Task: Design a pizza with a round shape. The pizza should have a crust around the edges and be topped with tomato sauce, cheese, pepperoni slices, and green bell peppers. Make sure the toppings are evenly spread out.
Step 318:
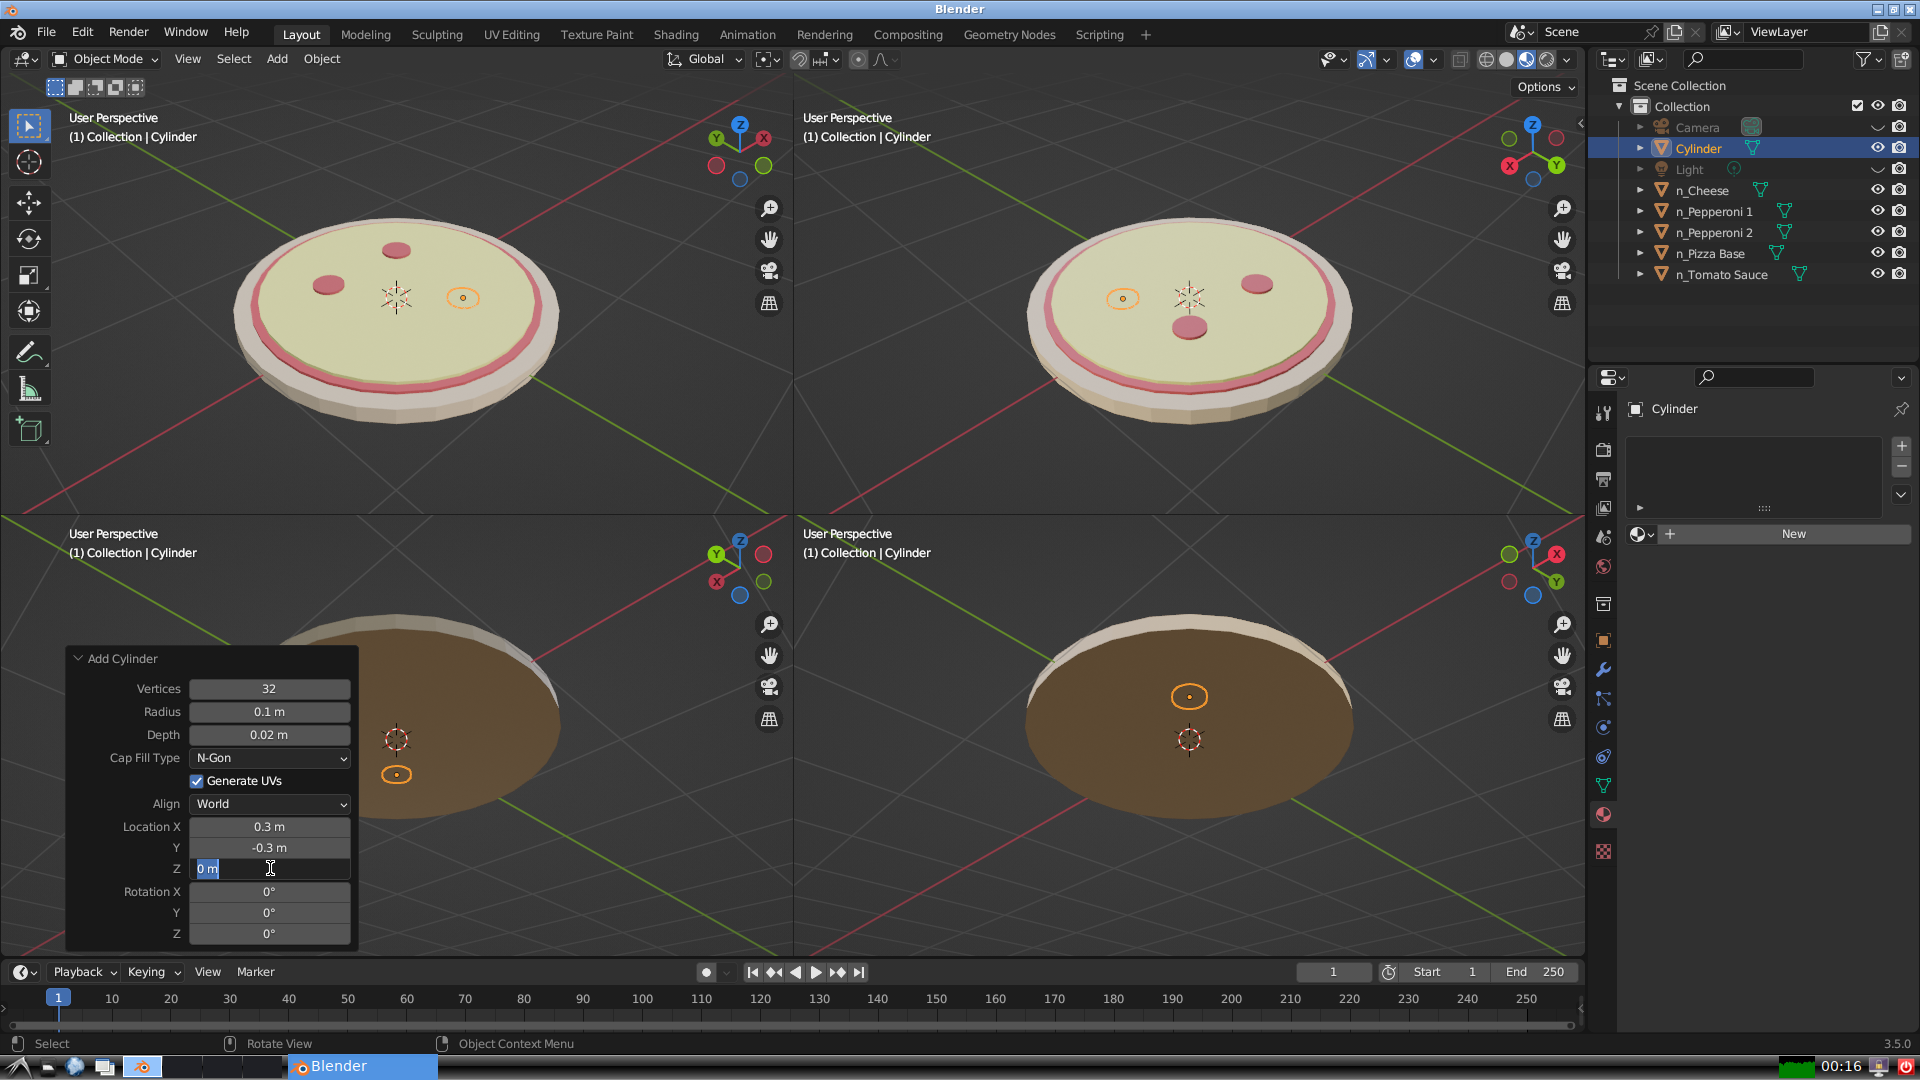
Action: input_text: 0.1